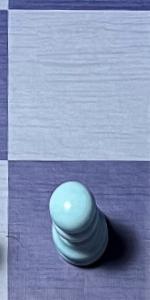
Label: Pawn_White